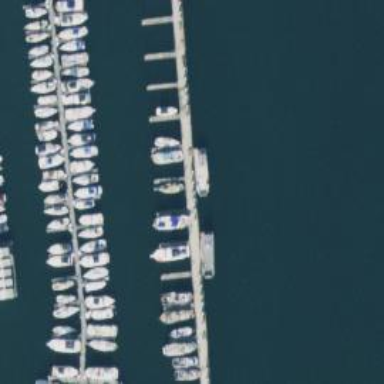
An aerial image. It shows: Breakwater with mooring capabilities.